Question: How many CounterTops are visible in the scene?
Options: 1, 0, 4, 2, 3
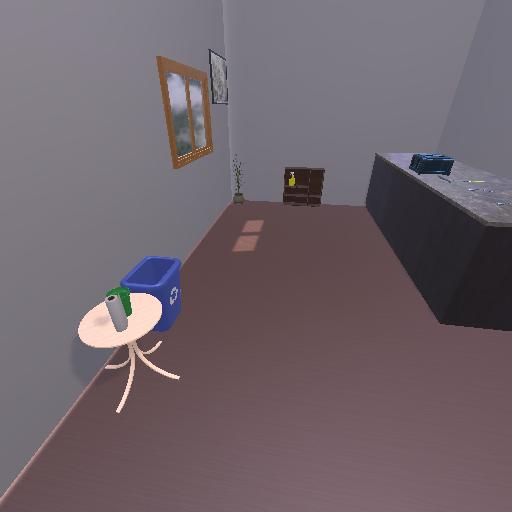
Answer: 1